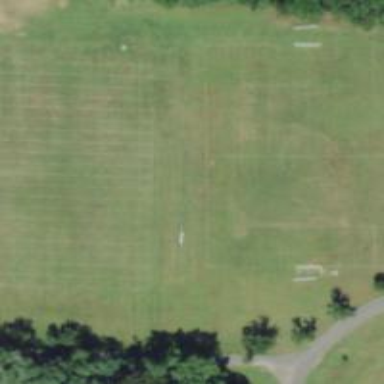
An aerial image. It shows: Lacrosse pitch for sports and leisure activities.